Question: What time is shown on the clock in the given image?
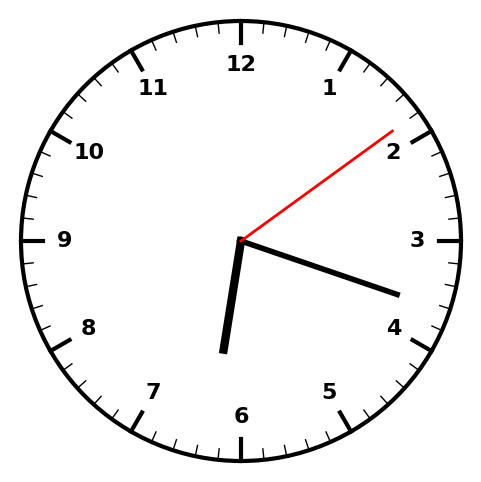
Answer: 06:18:09